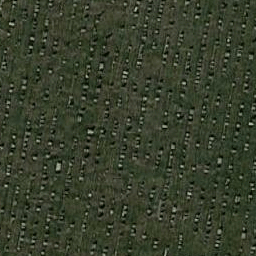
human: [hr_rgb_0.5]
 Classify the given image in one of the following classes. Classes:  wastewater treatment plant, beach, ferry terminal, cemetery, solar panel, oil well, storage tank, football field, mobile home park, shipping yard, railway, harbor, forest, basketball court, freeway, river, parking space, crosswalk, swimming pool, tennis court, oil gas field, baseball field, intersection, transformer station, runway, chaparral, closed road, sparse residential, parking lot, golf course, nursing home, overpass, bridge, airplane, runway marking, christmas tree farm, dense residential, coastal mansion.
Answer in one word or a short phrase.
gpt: cemetery